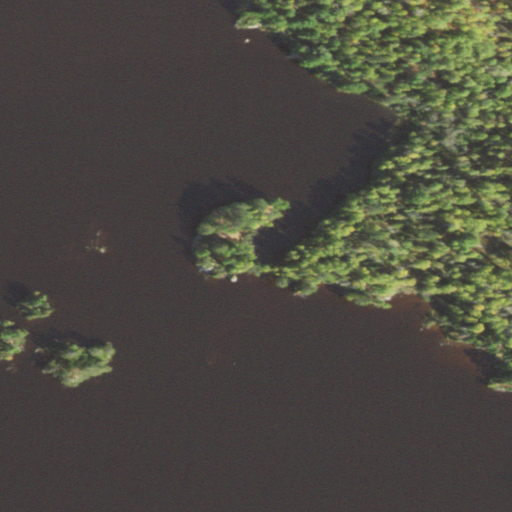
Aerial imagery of cape in Minnesota named Eagle Nest Point containing open water, mixed forest, evergreen forest, herbaceous wetlands, deciduous forest, and grassland